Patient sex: M
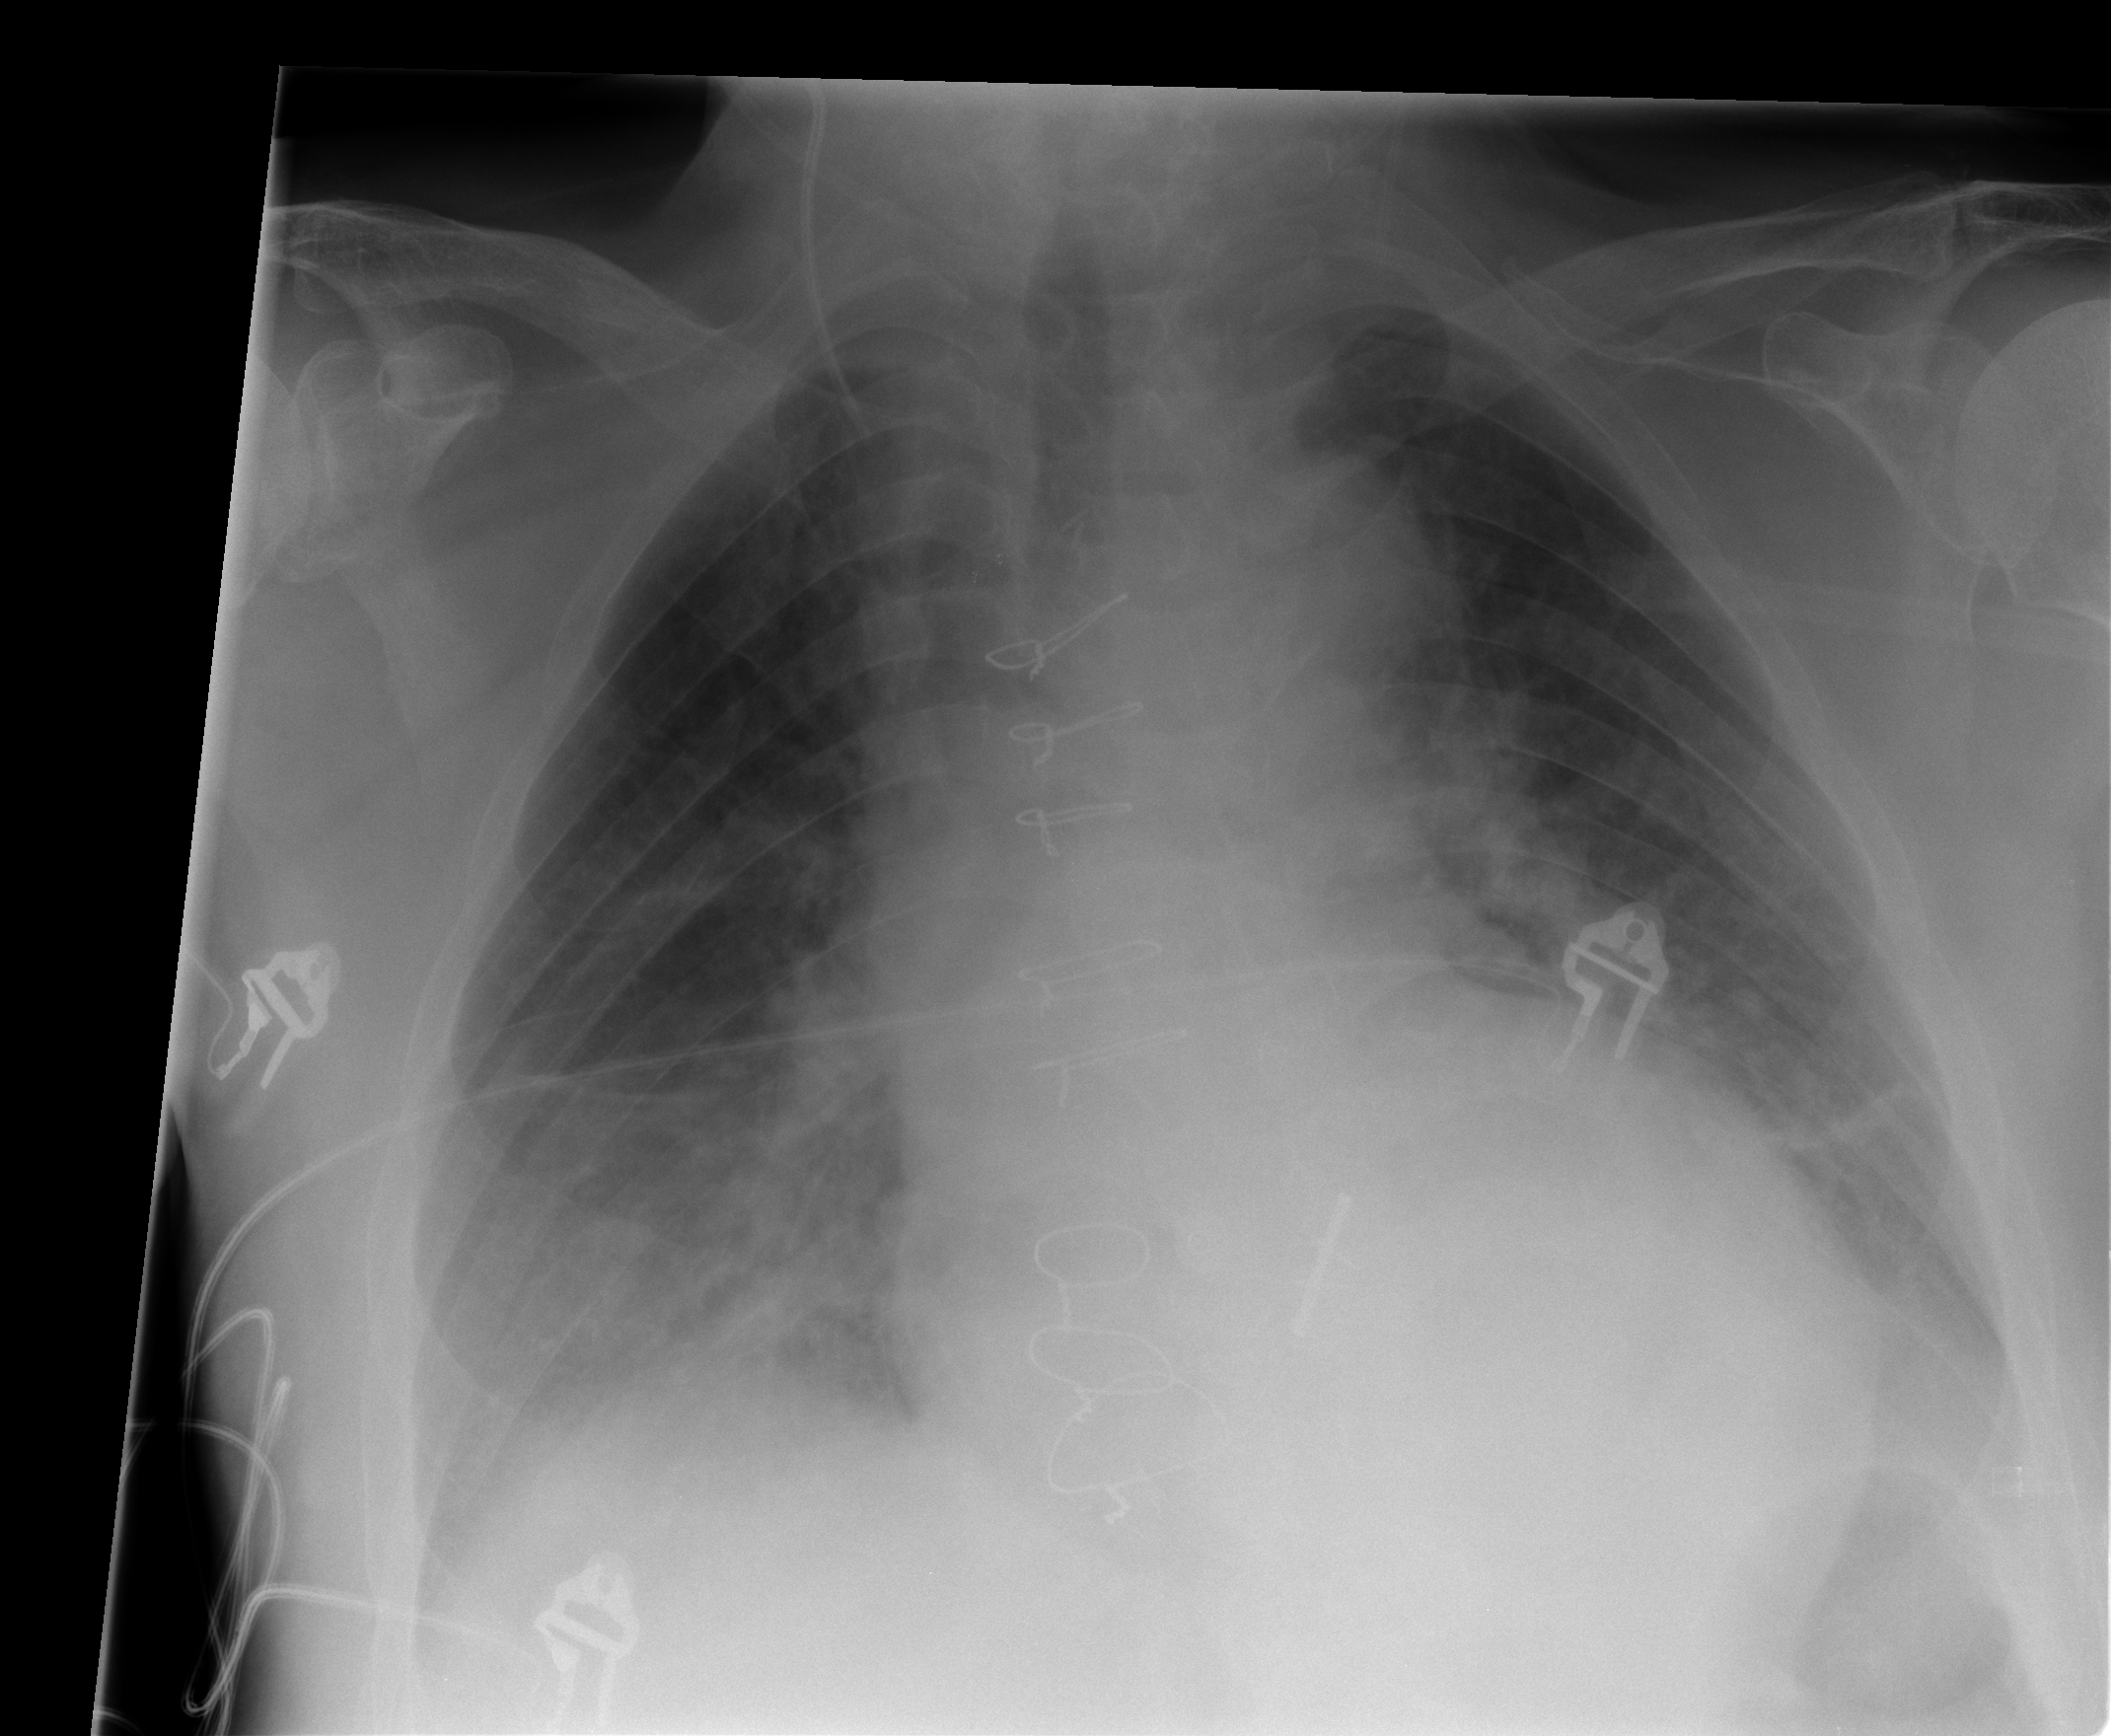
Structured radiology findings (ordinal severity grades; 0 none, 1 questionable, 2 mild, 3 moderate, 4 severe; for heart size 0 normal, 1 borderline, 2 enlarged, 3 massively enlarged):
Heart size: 2
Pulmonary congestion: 2
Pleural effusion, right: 1
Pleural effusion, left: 1
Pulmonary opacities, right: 1
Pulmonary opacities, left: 0
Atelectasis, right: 2
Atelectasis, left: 2